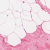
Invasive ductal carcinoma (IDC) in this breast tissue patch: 0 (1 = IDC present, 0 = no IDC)